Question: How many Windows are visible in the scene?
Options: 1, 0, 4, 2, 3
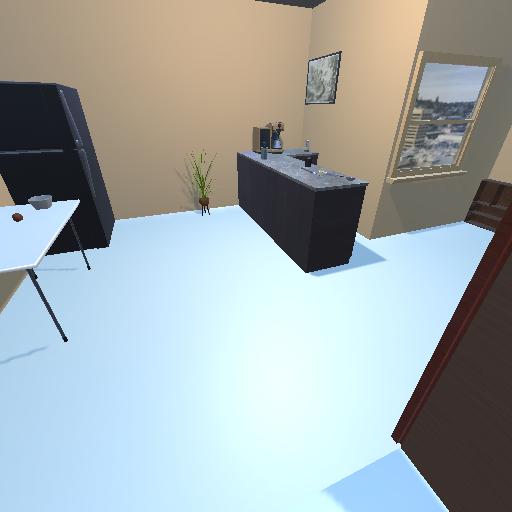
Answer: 1